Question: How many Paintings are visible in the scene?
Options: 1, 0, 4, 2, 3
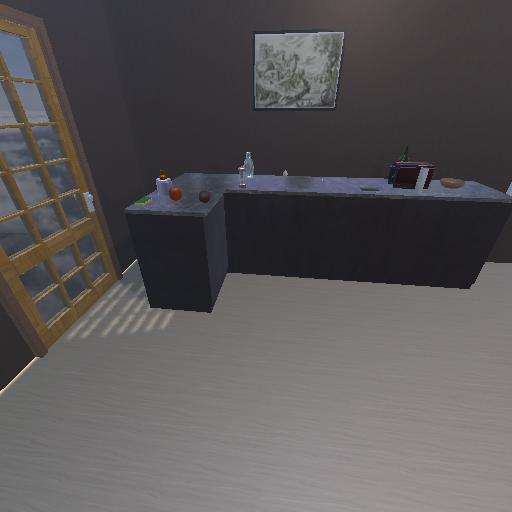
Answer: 1